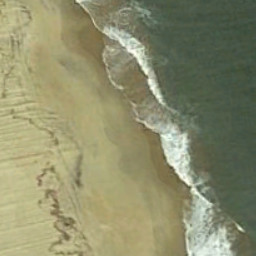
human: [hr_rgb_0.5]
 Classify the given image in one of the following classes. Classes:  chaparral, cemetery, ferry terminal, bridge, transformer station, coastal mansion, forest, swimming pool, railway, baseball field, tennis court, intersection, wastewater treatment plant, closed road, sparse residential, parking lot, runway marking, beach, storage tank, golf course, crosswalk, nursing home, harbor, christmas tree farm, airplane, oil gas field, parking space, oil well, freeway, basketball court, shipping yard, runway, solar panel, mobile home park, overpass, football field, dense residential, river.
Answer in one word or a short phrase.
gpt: beach